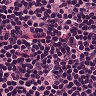
Metastatic tissue present: no